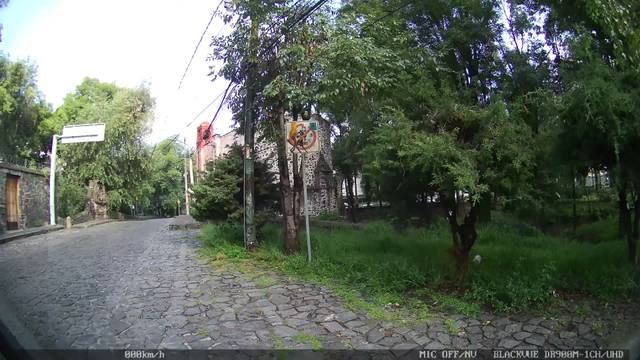
Region: Mexico
Coordinates: 19.349, -99.18